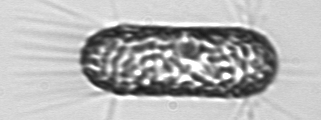
Label: Corethron_hystrix